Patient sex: M
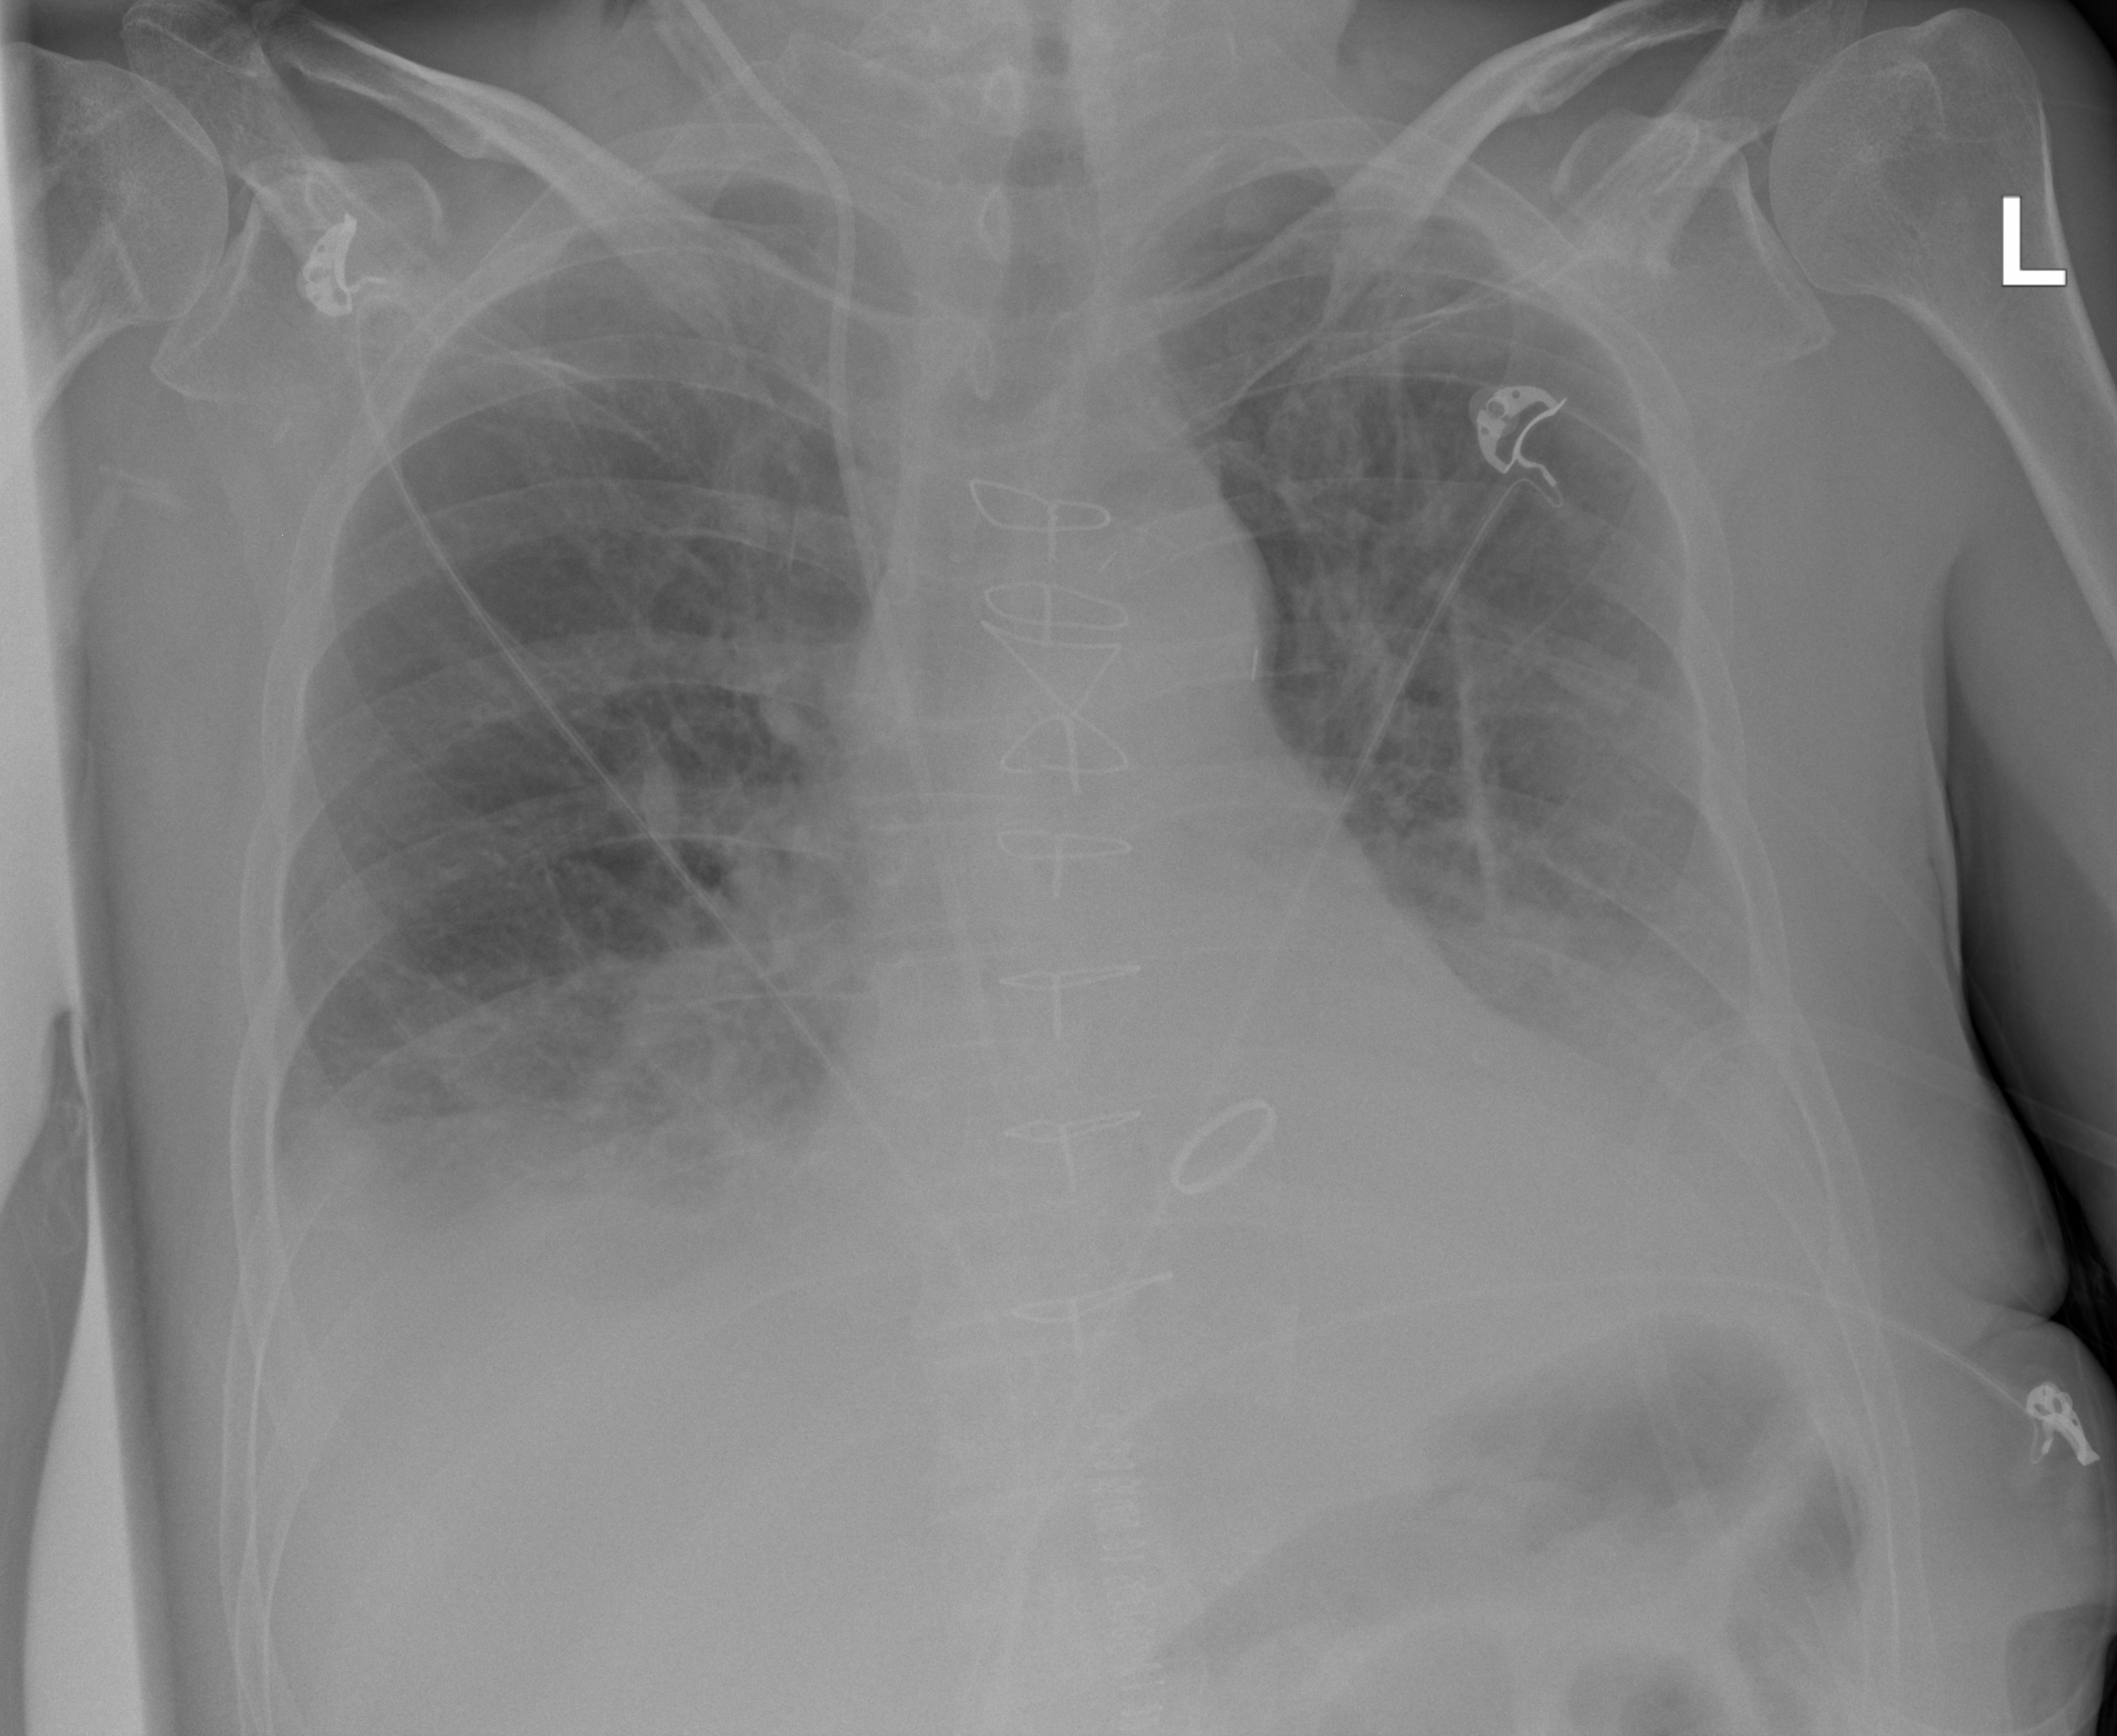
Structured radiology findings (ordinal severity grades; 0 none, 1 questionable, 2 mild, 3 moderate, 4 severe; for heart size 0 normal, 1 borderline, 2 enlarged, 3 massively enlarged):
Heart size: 2
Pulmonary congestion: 2
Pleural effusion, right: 2
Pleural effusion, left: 2
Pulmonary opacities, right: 2
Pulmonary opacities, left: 2
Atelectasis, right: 2
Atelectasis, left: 2